Field crop: maize
Growth stage: 2
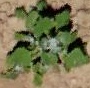
Species: chenopodium